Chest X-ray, PA view. Patient: 53 years old, sex M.
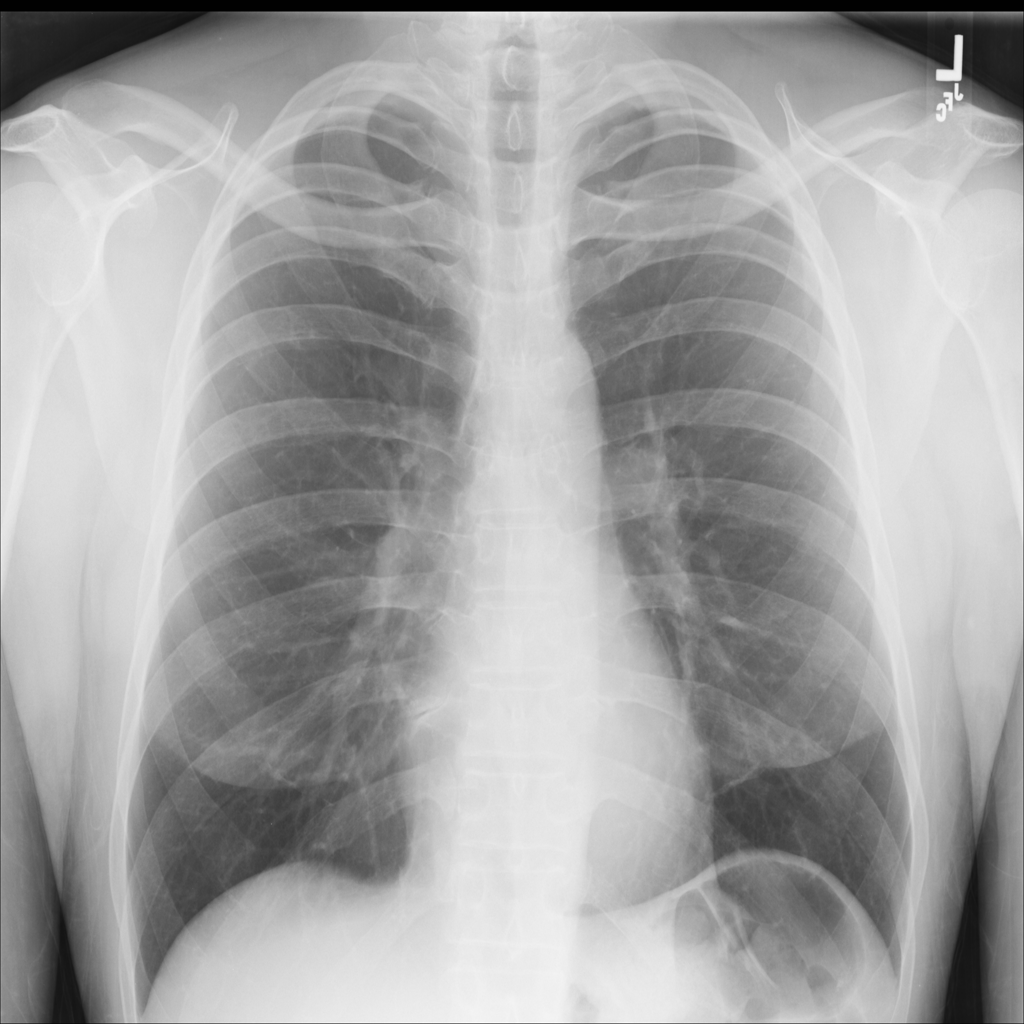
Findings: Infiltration